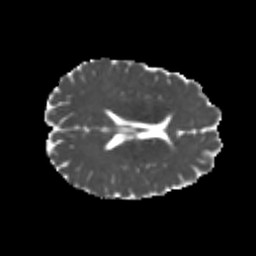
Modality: MD
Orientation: axial
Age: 21
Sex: male
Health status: healthy
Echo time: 0.074 s